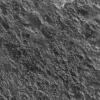
Atmospheric dust classification: not_dusty